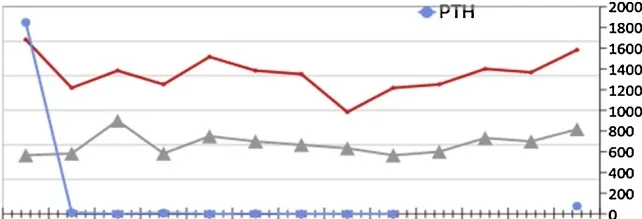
Changes in Serum Calcium and PTH postoperatively. . Serum Ca: total serum calcium; Ca2: serum ionized calcium level; PTH: Parathyroid hormone.
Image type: electrography (ekg)